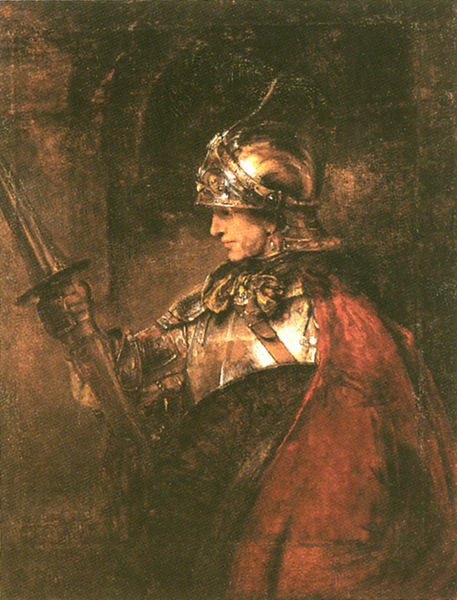
Titel: Mann in Rüstung
Künstler: Harmensz van Rijn Rembrandt
Institution: Glasgow, Art Gallery and Museum
Schlagwörter: dunkel, gemälde, hand, mann, umhang, gelb, braun, hell, licht, mund, nase, ohrring, profil, raum, rot, symbolismus, augen, gesicht, rembrandt, porträt, gold, mantel, kinn, lippen, lanze, riemen, metall, wange, schild, panzer, schwert, soldat, waffe, kittel, helm, ritter, rüstung, harnisch, malerisch, martin, kavalier, nackenschutz, brustgurt